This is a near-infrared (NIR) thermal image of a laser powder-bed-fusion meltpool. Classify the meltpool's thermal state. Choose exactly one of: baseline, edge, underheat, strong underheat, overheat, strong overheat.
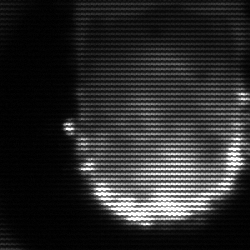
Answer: baseline